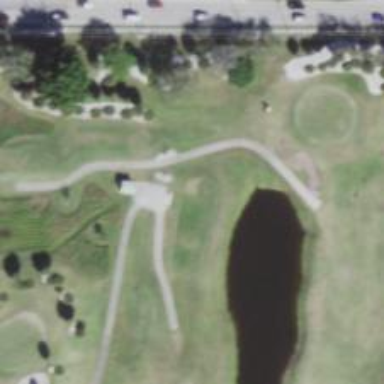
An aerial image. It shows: Golf tee.